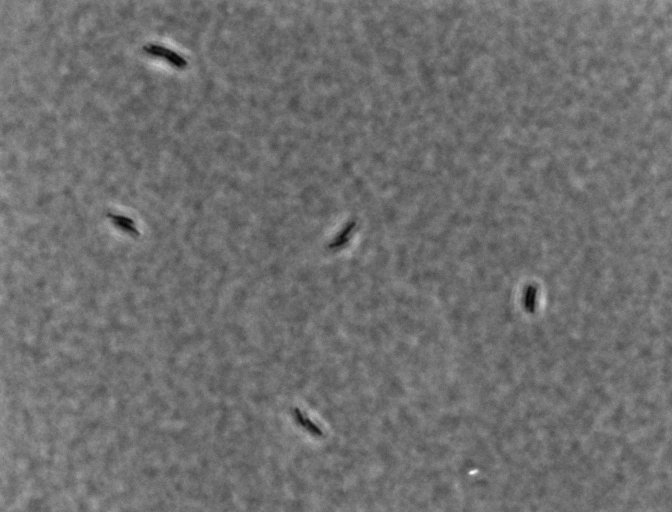
Phase contrast microscopy, 60x objective, 3 h incubation